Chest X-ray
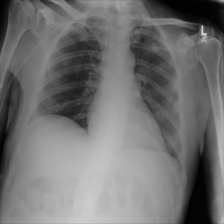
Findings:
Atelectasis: negative
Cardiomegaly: negative
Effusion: negative
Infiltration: negative
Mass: negative
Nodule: negative
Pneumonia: negative
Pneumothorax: negative
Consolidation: negative
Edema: negative
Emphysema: negative
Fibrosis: negative
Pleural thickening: negative
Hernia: negative